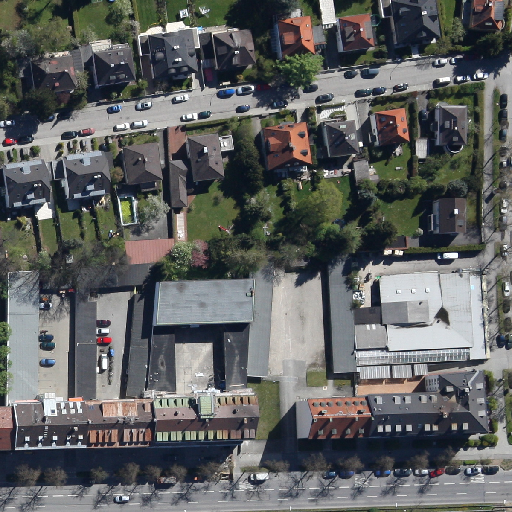
Referring expression: car driving on the road